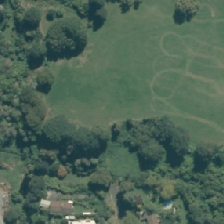
Land cover: urban_parkland